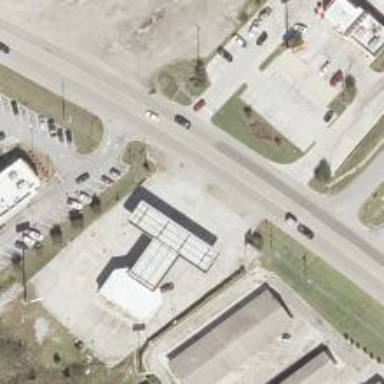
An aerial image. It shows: Convenience shop.